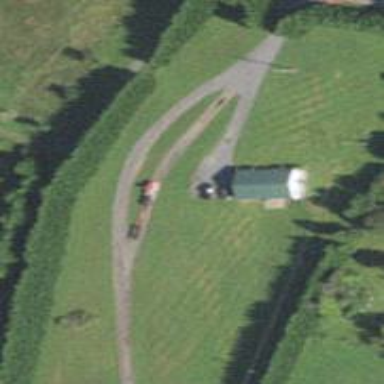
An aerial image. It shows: Driveway leading to service road.